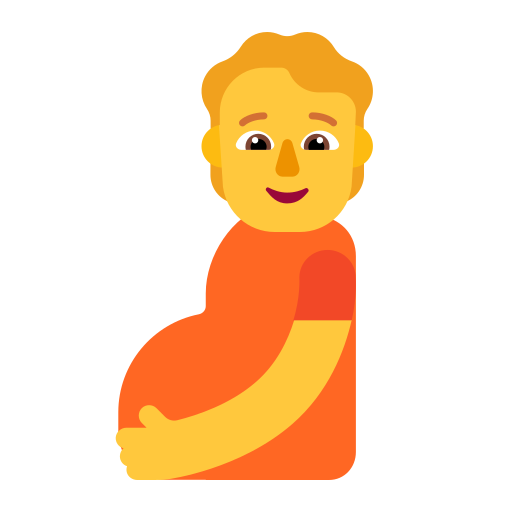
pregnant person flat default